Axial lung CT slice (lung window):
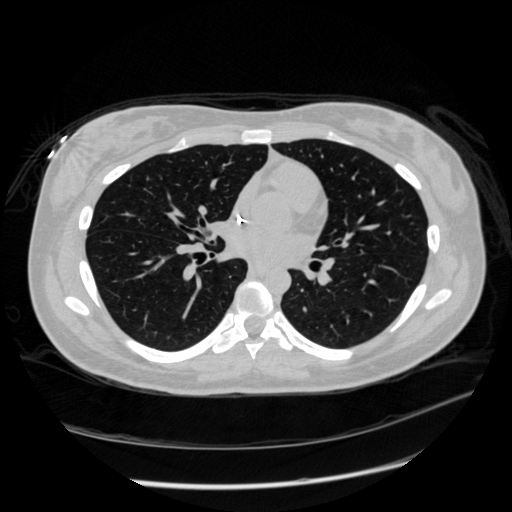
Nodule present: no